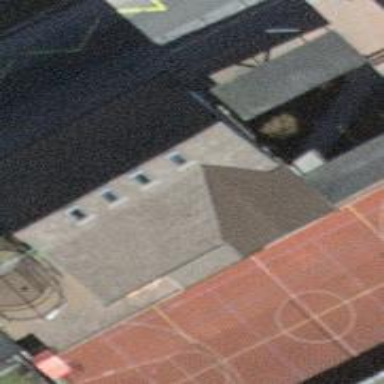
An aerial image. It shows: Community centre.